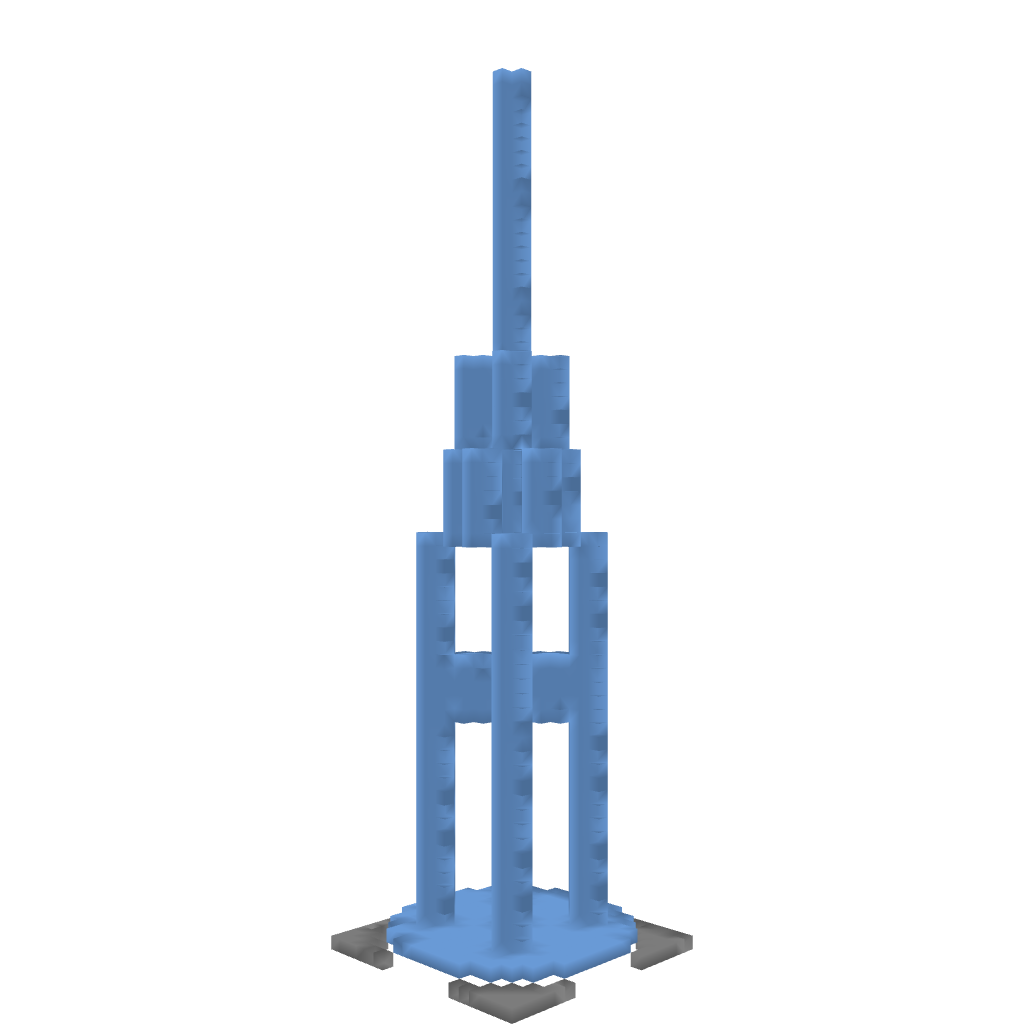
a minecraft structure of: Impossible Fountain good quality